Question: I wanted to have the last cell separator of my 'UITableView' to take the full length (my table has 20 rows)
I used this code :
'''
if indexPath.row == 19 {
cell.separatorInset = UIEdgeInsetsZero
cell.layoutMargins = UIEdgeInsetsZero
cell.preservesSuperviewLayoutMargins = false
} else {
cell.preservesSuperviewLayoutMargins = true
}
'''
I got the desired result, with a little glitch.
Basically, I have a button on the right side of every cell
and when I used the above solution, the button in the last cell moved a little bit to the left (I assume that since the line moved, the button also moved). So now all the buttons are aligned except the last button in the modified last cell.
Question:
Is there a way to modify the trailing space of the button in the last cell?

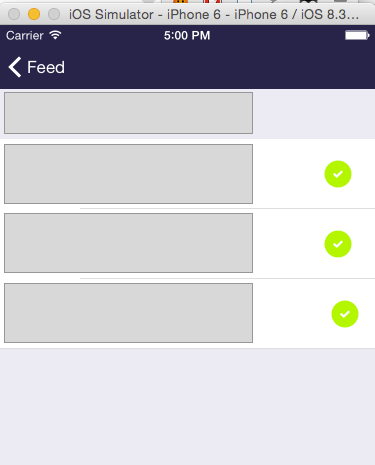
Answer: Here's the deal.
You positioned this thing with a constraint. But when you did that, you didn't realize you were positioning it with a constraint , not to the absolute edge of the cell.
But when we changed the margin-related values for that one cell, . So the button moved with it.
Solution: go back into the xib file and change that constraint so it is with respect to the edge of the cell, not the margin. Now it won't be affected by the change in the margin, and all the cells will look the same.